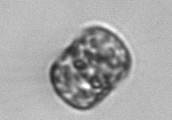
Label: Lauderia_annulata